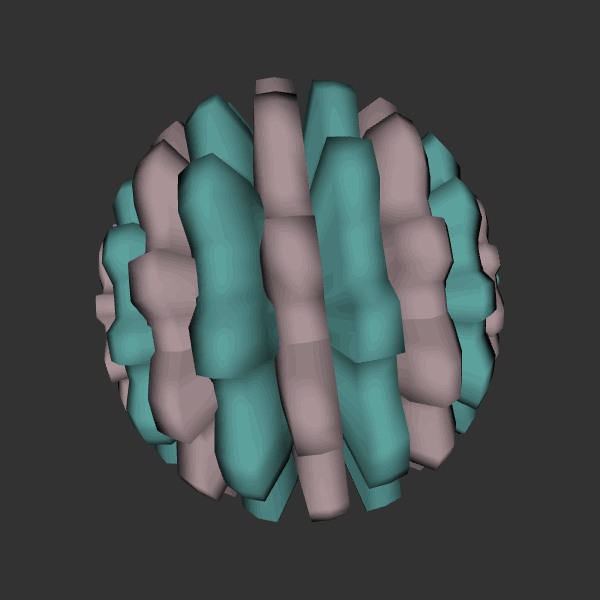
Background: dark